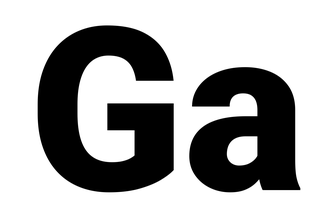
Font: Roboto_Black